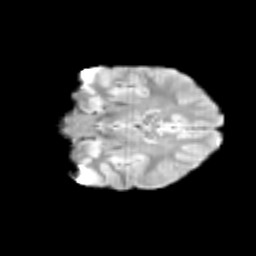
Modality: T2w
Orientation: coronal
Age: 12
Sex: male
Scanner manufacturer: siemens
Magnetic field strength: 3 T
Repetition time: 3.8 s
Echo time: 0.07 s